【题型】解答题　【知识点】平面几何　【难度】easy
如图，在边长为 \(2a\) 的正方形 \(ABCD\) 中，\(E\)，\(F\) 分别为 \(AB\)，\(BC\) 的中点，沿图中虚线将 3 个三角形折起，使点 \(A\)，\(B\)，\(C\) 重合，重合后记为点 \(P\)。

\vspace{2em}
\noindent
(1) 折起后形成的几何体是什么几何体？

\vspace{1em}
\noindent
(2) 这个几何体共有几个面，每个面的三角形有何特点？

\vspace{1em}
\noindent
(3) 每个面的三角形面积为多少？
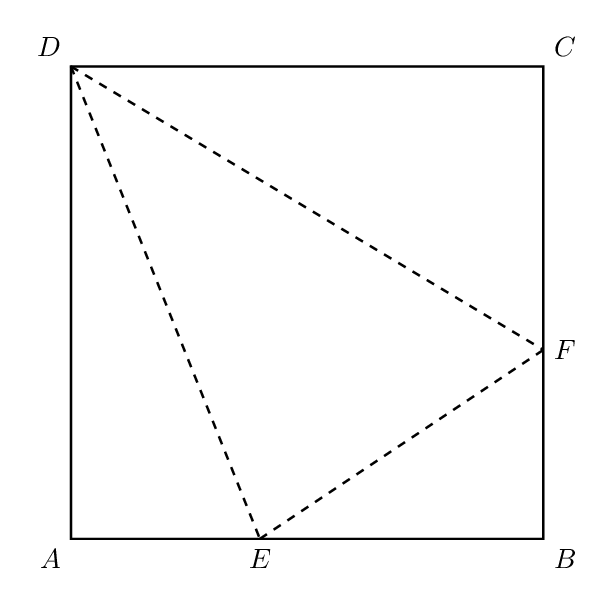
【解答】
【解析】 (1) 如图，折起后的几何体是三棱锥；

\vspace{1em} % 统一行间距
(2) 这个几何体共有 4 个面，其中 $\triangle DEF$ 为等腰三角形，$\triangle PEF$ 为等腰直角三角形，$\triangle DPE$ 和 $\triangle DPF$ 均为直角三角形；
\vspace{1em}
(3) $S_{\triangle PEF} = \frac{1}{2}a^2$,
\[
S_{\triangle DPF} = S_{\triangle DPE} = \frac{1}{2} \times 2a \times a = a^2,
\]
\[
\begin{aligned}
S_{\triangle DEF} &= S_{\text{正方形}ABCD} - S_{\triangle PEF} - S_{\triangle DPF} - S_{\triangle DPE} \\
&= (2a)^2 - \frac{1}{2}a^2 - a^2 - a^2 = \frac{3}{2}a^2.
\end{aligned}
\]

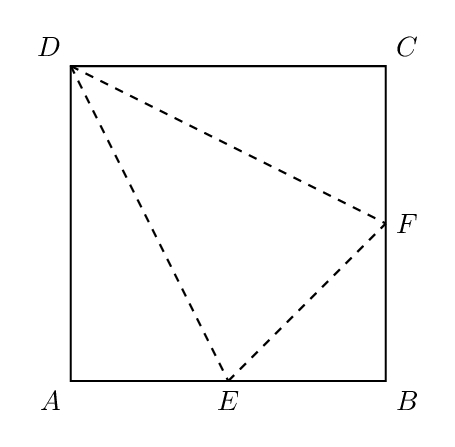
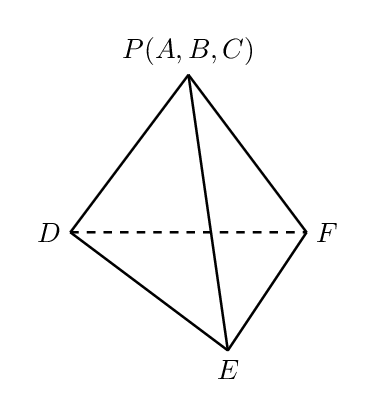
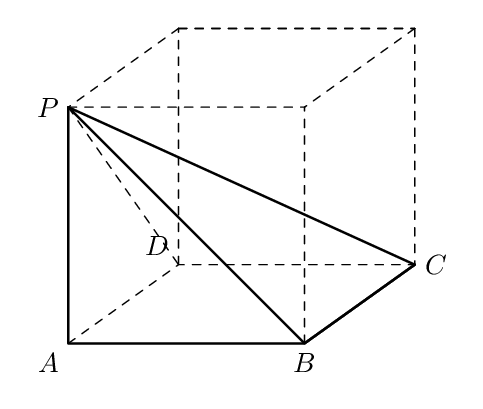